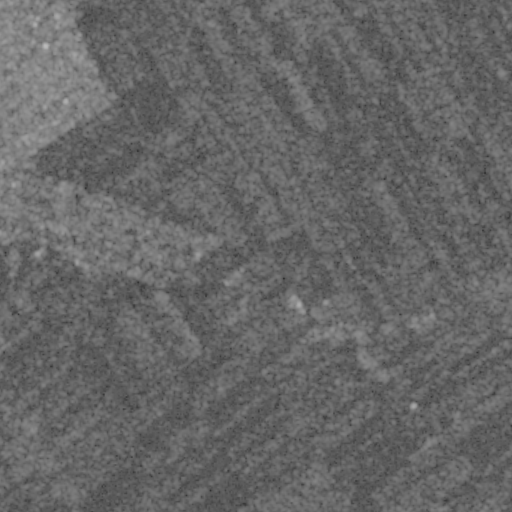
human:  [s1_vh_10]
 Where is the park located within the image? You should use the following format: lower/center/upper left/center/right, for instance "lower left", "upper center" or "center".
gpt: The park is located in the center left of the image.
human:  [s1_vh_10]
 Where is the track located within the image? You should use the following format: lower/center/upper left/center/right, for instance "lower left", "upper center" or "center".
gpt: The track is located in the upper left of the image.
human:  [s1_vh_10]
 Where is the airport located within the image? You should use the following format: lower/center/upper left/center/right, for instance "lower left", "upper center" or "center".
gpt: There is no airport in the image.

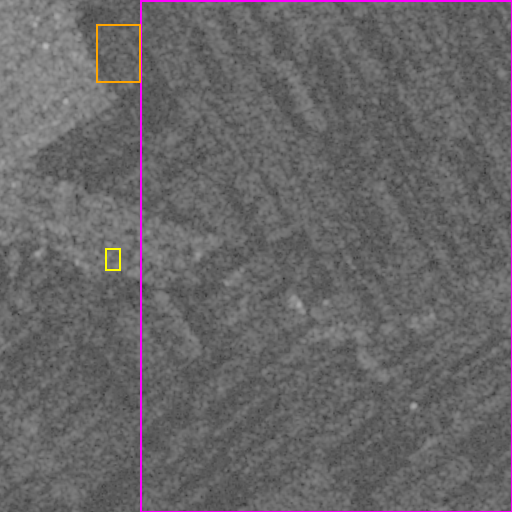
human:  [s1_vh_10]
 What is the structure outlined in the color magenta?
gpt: The structure outlined in magenta is a crop field.
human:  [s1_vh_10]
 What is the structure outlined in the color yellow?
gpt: The structure outlined in yellow is a park.
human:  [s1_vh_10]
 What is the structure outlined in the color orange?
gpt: The structure outlined in orange is a track.
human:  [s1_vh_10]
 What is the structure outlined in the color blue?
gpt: There is no blue outline.